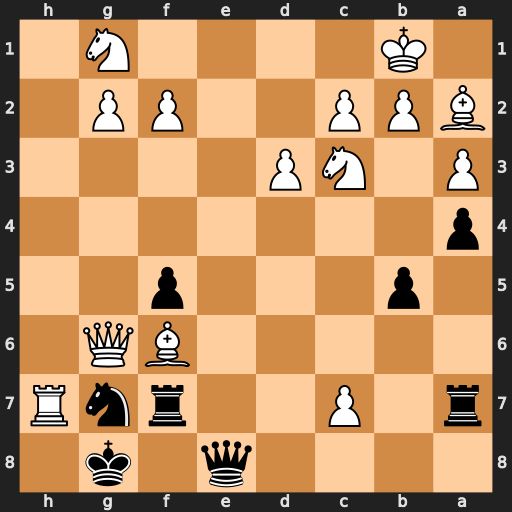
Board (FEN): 4q1k1/r1P2rnR/5BQ1/1p3p2/p7/P1NP4/BPP2PP1/1K4N1
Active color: b
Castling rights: -
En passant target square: -
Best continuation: Qe1+ Nd1 Qxd1#